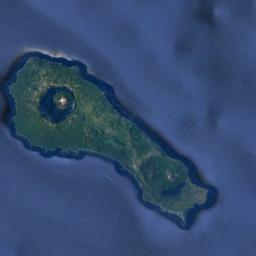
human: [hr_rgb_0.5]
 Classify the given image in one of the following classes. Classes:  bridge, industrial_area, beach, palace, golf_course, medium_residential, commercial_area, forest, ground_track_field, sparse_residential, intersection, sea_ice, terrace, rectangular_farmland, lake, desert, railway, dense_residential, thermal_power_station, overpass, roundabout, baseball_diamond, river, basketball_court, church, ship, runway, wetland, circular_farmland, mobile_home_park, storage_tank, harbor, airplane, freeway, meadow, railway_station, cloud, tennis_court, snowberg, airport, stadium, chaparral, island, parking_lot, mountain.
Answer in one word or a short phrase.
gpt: island